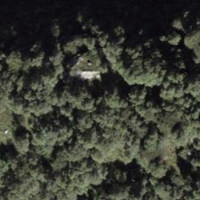
EUNIS habitat code: 44
Species observed at this site:
Cirsium palustre